Current action and preconditions to check: trajectory_clear

Your task: For each precondition in the list above, predict whether it will hold at this action.

Consider the current scene as observed from the mobile robot's camera, and analyze the predicted future states of all dynamic agents (e.g., people, animals, vehicles, or any moving entities) within the NEXT SECOND.

IMPORTANT: Only answer "very likely" if you are absolutely certain—based on strong, clear evidence—that a dynamic agent will violate the precondition in the predicted future state. Do NOT answer "very likely" for unlikely, ambiguous, or low-probability risks.

Ask yourself for each precondition: Is there a high probability, with clear and convincing evidence, that the predicted future states of any dynamic agent will interfere with the predicted future state of the currently executing action within the NEXT SECOND, causing that precondition to fail?

Assess the risk level based on these predictions. Use "likely" or "very likely" if motions create a clear risk of interference.

Use "neutral" or "improbable" if agents are nearby but their predicted paths are clearly diverging or non-conflicting.

Failure Risk Categories: "very improbable", "improbable", "neutral", "likely", "very likely"

Answer Format: Output ONLY the probability_of_failure value from these categories: "very improbable", "improbable", "neutral", "likely", "very likely"

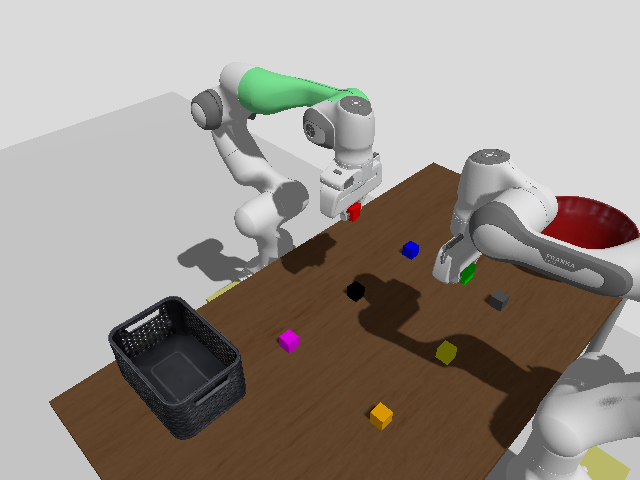

Answer: improbable